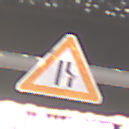
Verkehrszeichen: EinseitigVerengteFahrbahnRechts
Umgebung: Outdoor, Urban
Tageszeit: Night
Wetter: Overcast
Licht: Artificial
Jahreszeit: Winter
Kontrast: MediumContrast